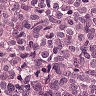
Metastatic tissue present: yes